Question: I have a table in which there can be two newspaper publishing dates for a particular value which is inserted in a single column only under NewsPaperDate. All the remaining values get duplicated. Now I have to write a query in which the two NewsPaperDate values should be shown in a single row under two columns, NewsPaperDate1 and NewsPaperDate2, with the remaining values
The Table structure is
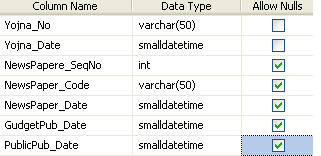
Answer: > Joining a table to itself is the best approach for your query. Read
this
<URL>